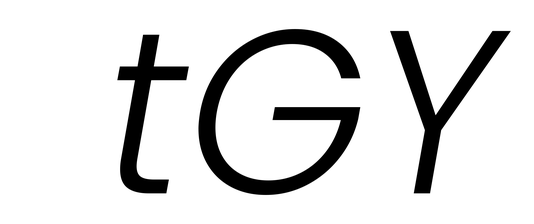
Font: Poppins-LightItalic